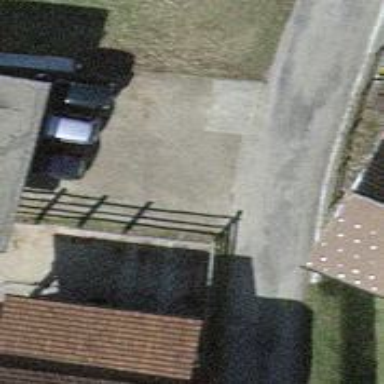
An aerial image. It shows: Fence is in the image.